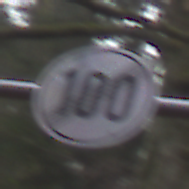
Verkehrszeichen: EndeGeschwindigkeit100
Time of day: Midday
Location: Outdoor (Nature)
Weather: Overcast
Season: Autumn
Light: Natural